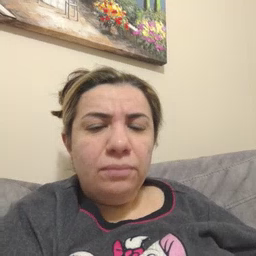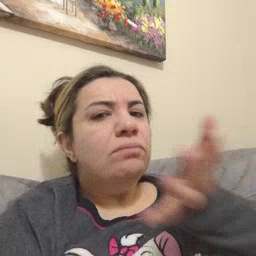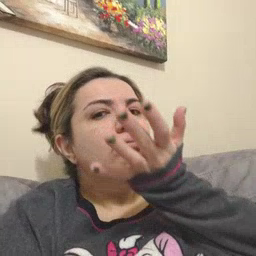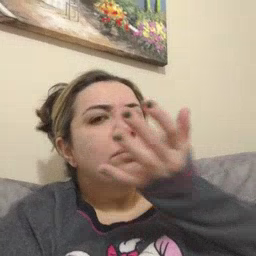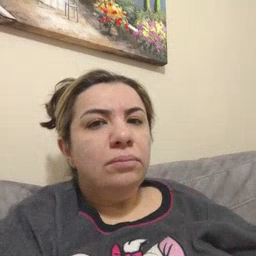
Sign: grass